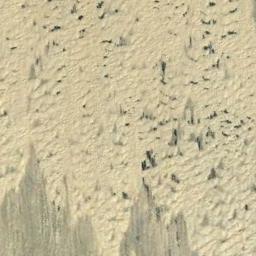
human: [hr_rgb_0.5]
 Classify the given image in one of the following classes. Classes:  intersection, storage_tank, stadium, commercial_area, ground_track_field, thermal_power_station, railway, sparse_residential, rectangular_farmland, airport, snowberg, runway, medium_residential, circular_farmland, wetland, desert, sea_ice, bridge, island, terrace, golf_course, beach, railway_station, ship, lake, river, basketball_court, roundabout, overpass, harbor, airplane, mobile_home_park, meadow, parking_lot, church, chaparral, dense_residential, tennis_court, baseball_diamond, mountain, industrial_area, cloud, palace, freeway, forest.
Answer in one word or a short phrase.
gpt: desert